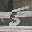
Label: 5